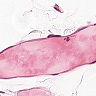
Metastatic tissue present: no